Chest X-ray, AP view. Patient: 50 years old, sex M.
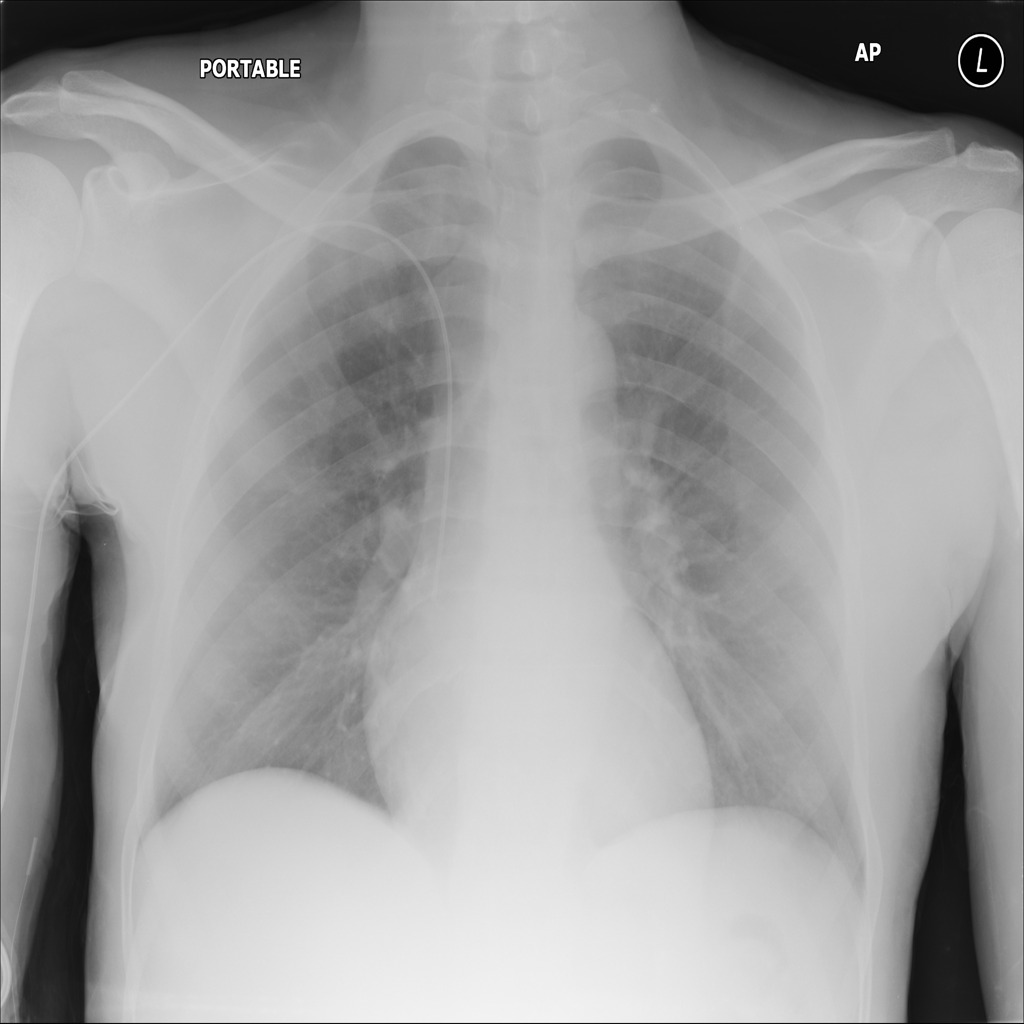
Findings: No Finding